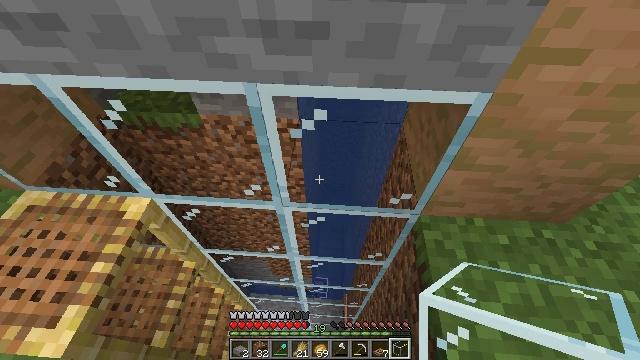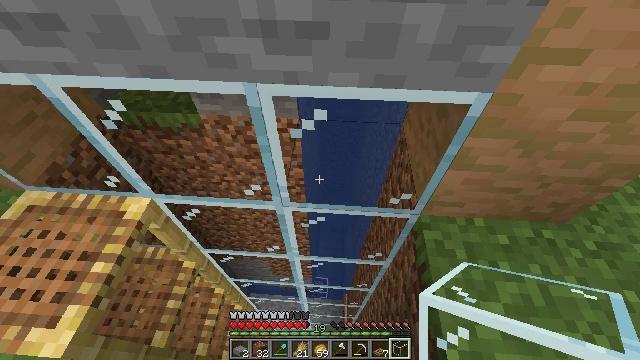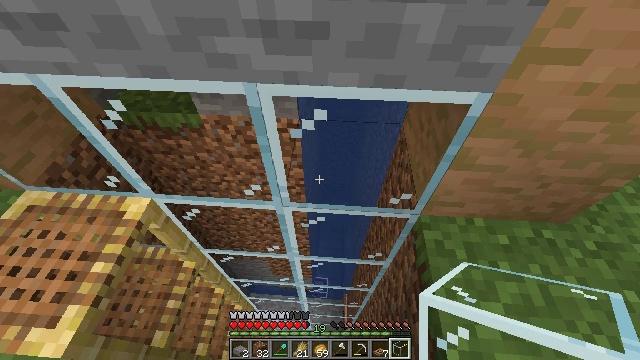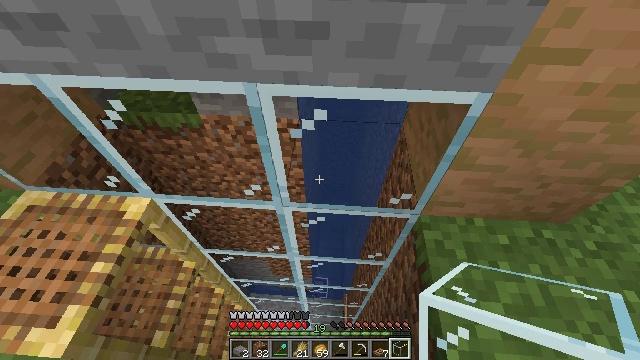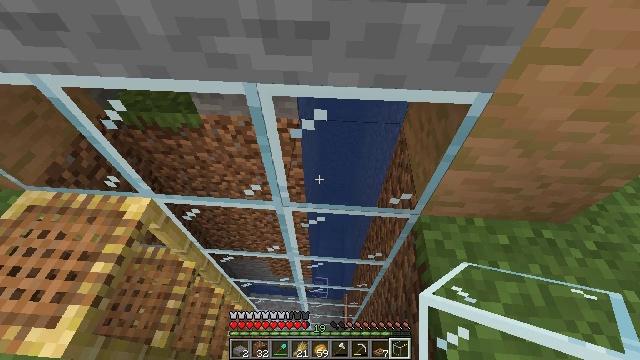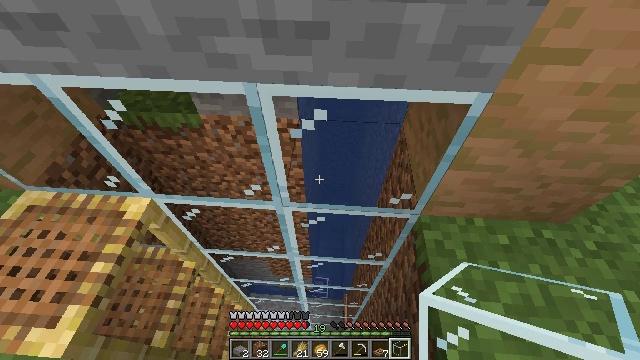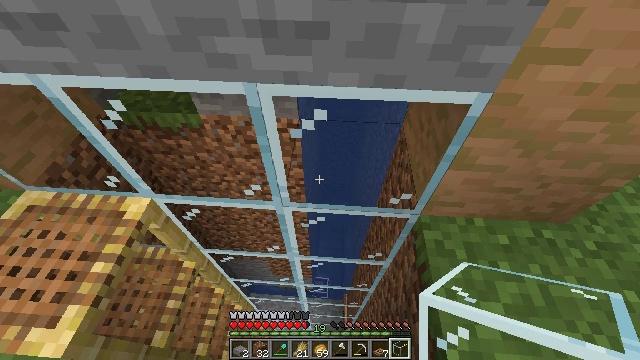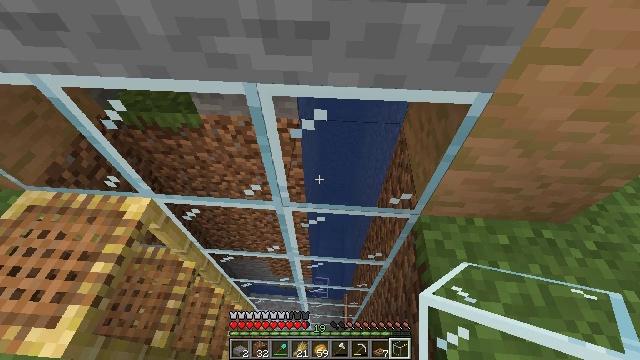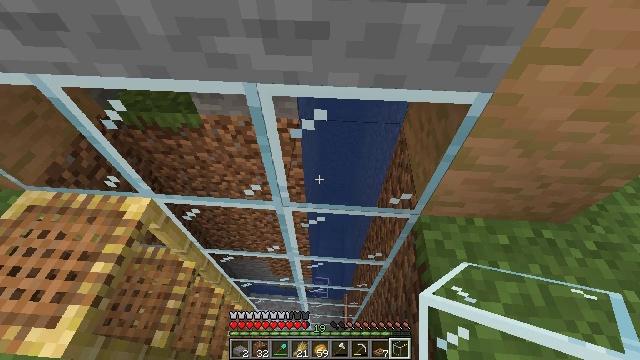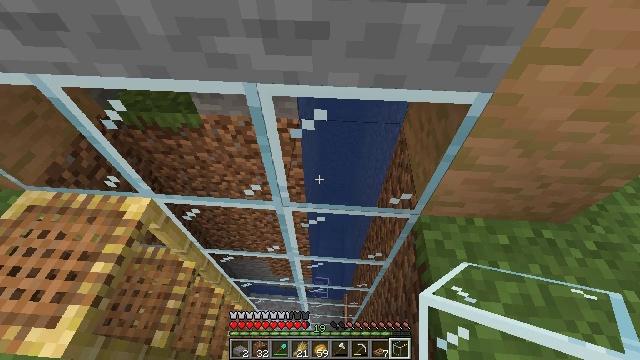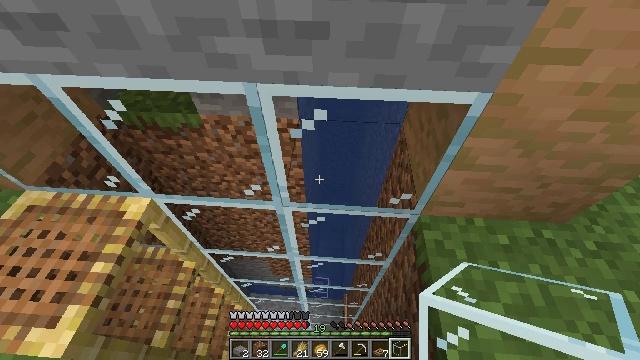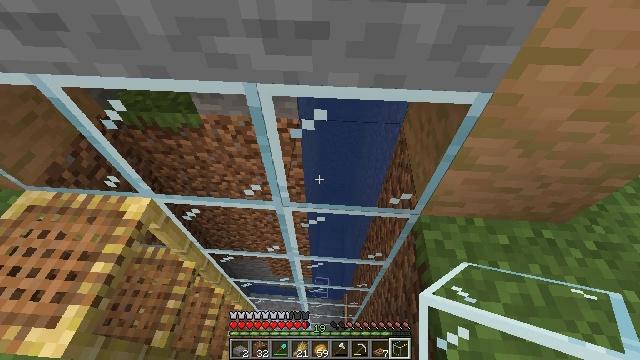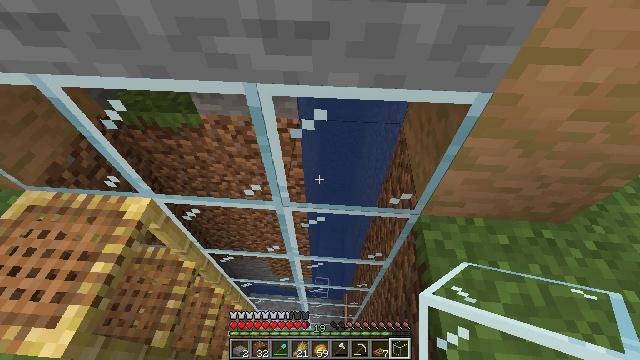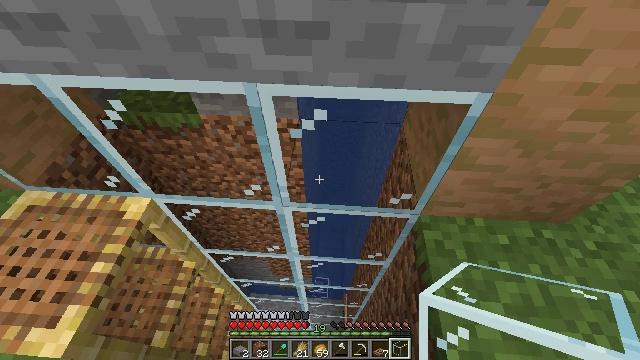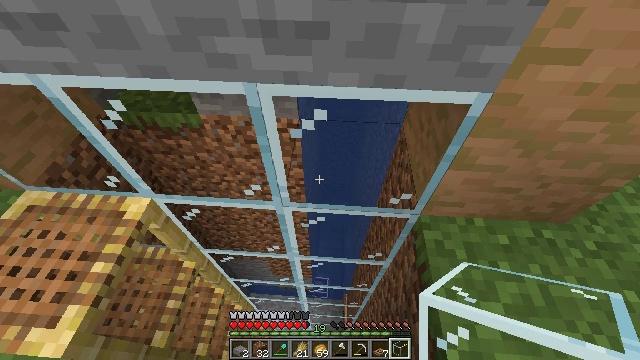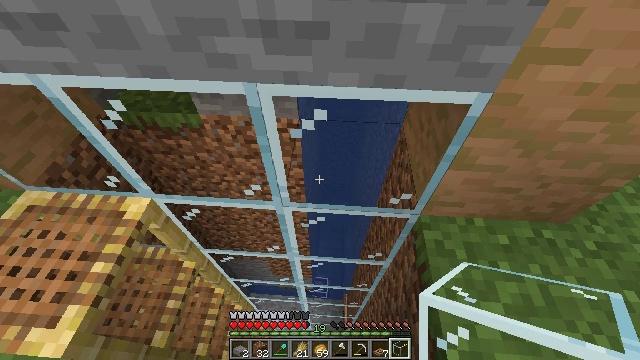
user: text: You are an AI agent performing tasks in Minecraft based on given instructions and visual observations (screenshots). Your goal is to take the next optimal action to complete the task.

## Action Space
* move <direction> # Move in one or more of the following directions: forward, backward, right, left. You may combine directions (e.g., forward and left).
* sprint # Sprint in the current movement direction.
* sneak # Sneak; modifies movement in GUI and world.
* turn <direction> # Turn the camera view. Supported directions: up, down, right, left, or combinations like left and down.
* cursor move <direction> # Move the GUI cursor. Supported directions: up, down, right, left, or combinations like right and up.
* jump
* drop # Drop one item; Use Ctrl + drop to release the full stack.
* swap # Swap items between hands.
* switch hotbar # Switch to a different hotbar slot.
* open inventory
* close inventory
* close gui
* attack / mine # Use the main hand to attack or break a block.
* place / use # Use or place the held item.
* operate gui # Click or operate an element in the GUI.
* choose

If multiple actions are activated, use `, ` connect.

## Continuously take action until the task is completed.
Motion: motion action
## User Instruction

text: Combine sticks and jungle wood planks to craft a jungle sign.
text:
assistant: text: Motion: no_op
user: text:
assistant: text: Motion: no_op
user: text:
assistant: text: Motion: no_op
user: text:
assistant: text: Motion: no_op
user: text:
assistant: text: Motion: no_op
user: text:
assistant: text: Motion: no_op
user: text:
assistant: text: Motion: no_op
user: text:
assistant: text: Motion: no_op
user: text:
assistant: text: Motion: no_op
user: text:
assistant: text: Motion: no_op
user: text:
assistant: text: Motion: no_op
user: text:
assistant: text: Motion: no_op
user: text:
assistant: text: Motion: no_op
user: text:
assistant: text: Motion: no_op
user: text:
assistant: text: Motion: no_op
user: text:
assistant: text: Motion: no_op
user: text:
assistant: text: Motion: no_op
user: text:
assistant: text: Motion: no_op
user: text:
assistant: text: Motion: no_op
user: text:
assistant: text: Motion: no_op
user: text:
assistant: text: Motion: no_op
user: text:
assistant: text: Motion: no_op
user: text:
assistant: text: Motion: no_op
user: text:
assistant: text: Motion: no_op
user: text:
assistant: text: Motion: no_op
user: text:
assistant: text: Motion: no_op
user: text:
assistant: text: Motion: no_op
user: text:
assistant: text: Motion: no_op
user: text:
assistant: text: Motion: no_op
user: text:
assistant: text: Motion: no_op